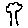
Label: tree